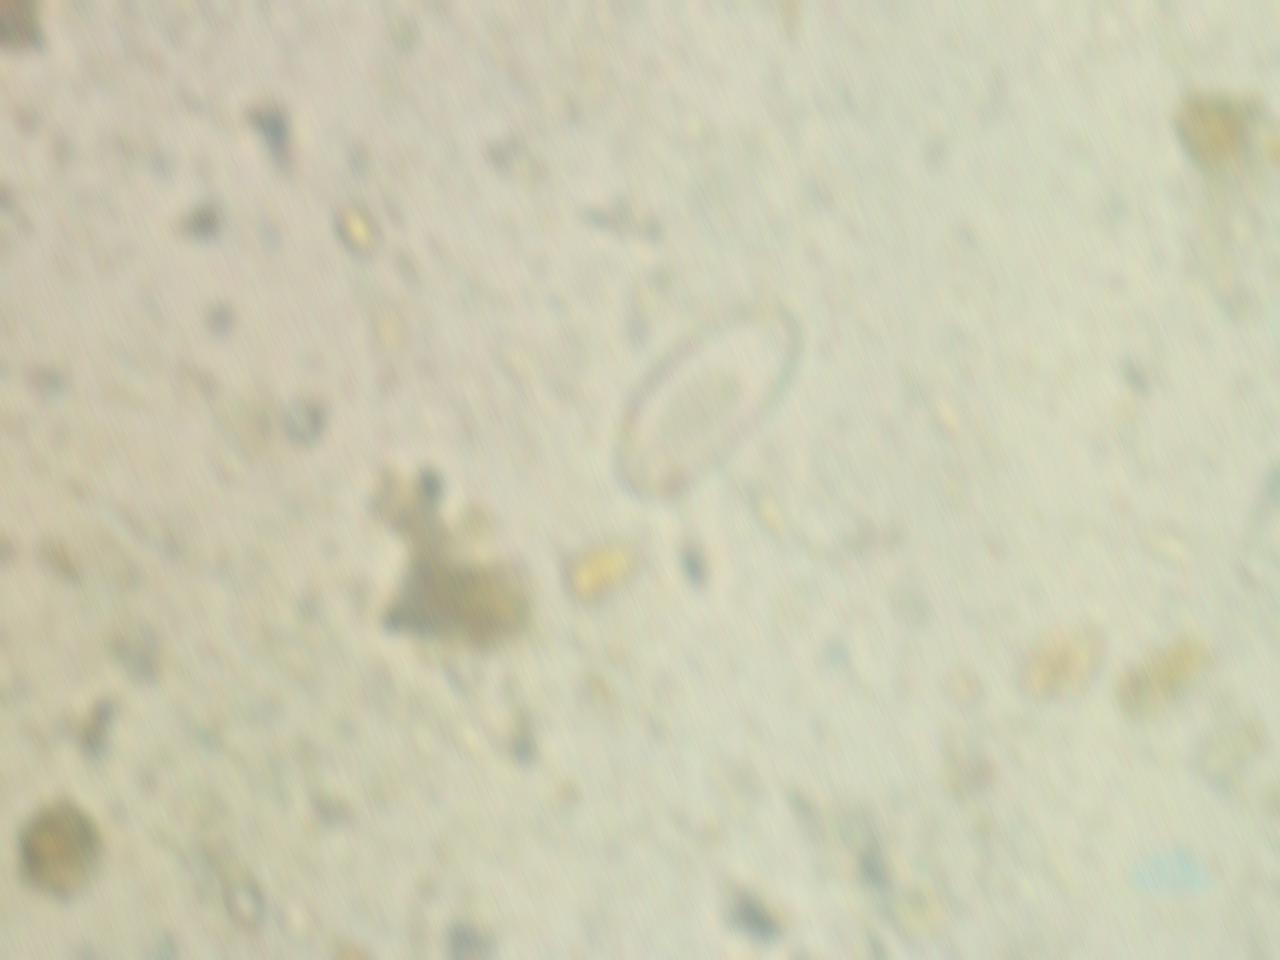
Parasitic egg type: Enterobius vermicularis